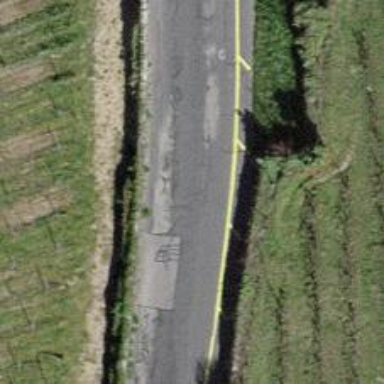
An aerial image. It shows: Tertiary road with asphalt surface.